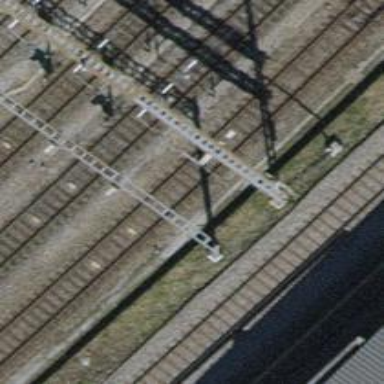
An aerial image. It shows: Railway signal.